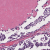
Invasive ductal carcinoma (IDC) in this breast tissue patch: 0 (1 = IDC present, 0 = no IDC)